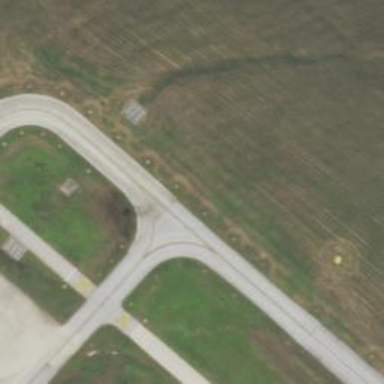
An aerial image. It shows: Image of taxiway at airport.